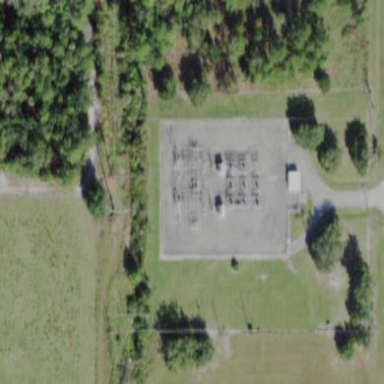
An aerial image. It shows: Outdoor distribution substation.